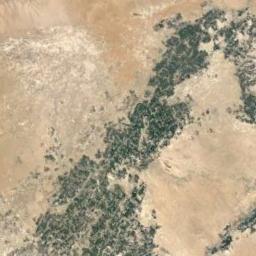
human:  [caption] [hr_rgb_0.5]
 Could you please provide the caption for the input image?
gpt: It is a piece of yellow desert with some dense dark green chaparral .

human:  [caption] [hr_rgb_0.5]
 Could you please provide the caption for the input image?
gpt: There is some vegetation in this desert .

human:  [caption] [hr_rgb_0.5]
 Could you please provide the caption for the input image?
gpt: There are yellow desert with lines of green plants .

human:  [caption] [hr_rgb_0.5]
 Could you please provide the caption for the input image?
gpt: The desert has yellow sand and lots of dense desert plants .

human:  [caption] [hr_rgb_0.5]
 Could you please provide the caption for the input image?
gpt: A desert with many green bushes .